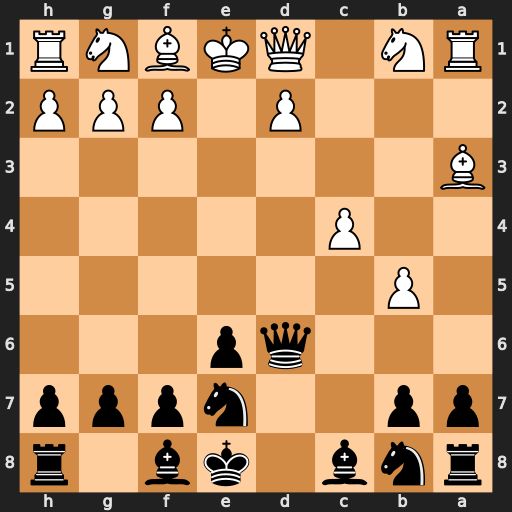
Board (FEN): rnb1kb1r/pp2nppp/3qp3/1P6/2P5/B7/3P1PPP/RN1QKBNR
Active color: b
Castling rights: KQkq
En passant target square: -
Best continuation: Qe5+ Be2 Qxa1